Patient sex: M
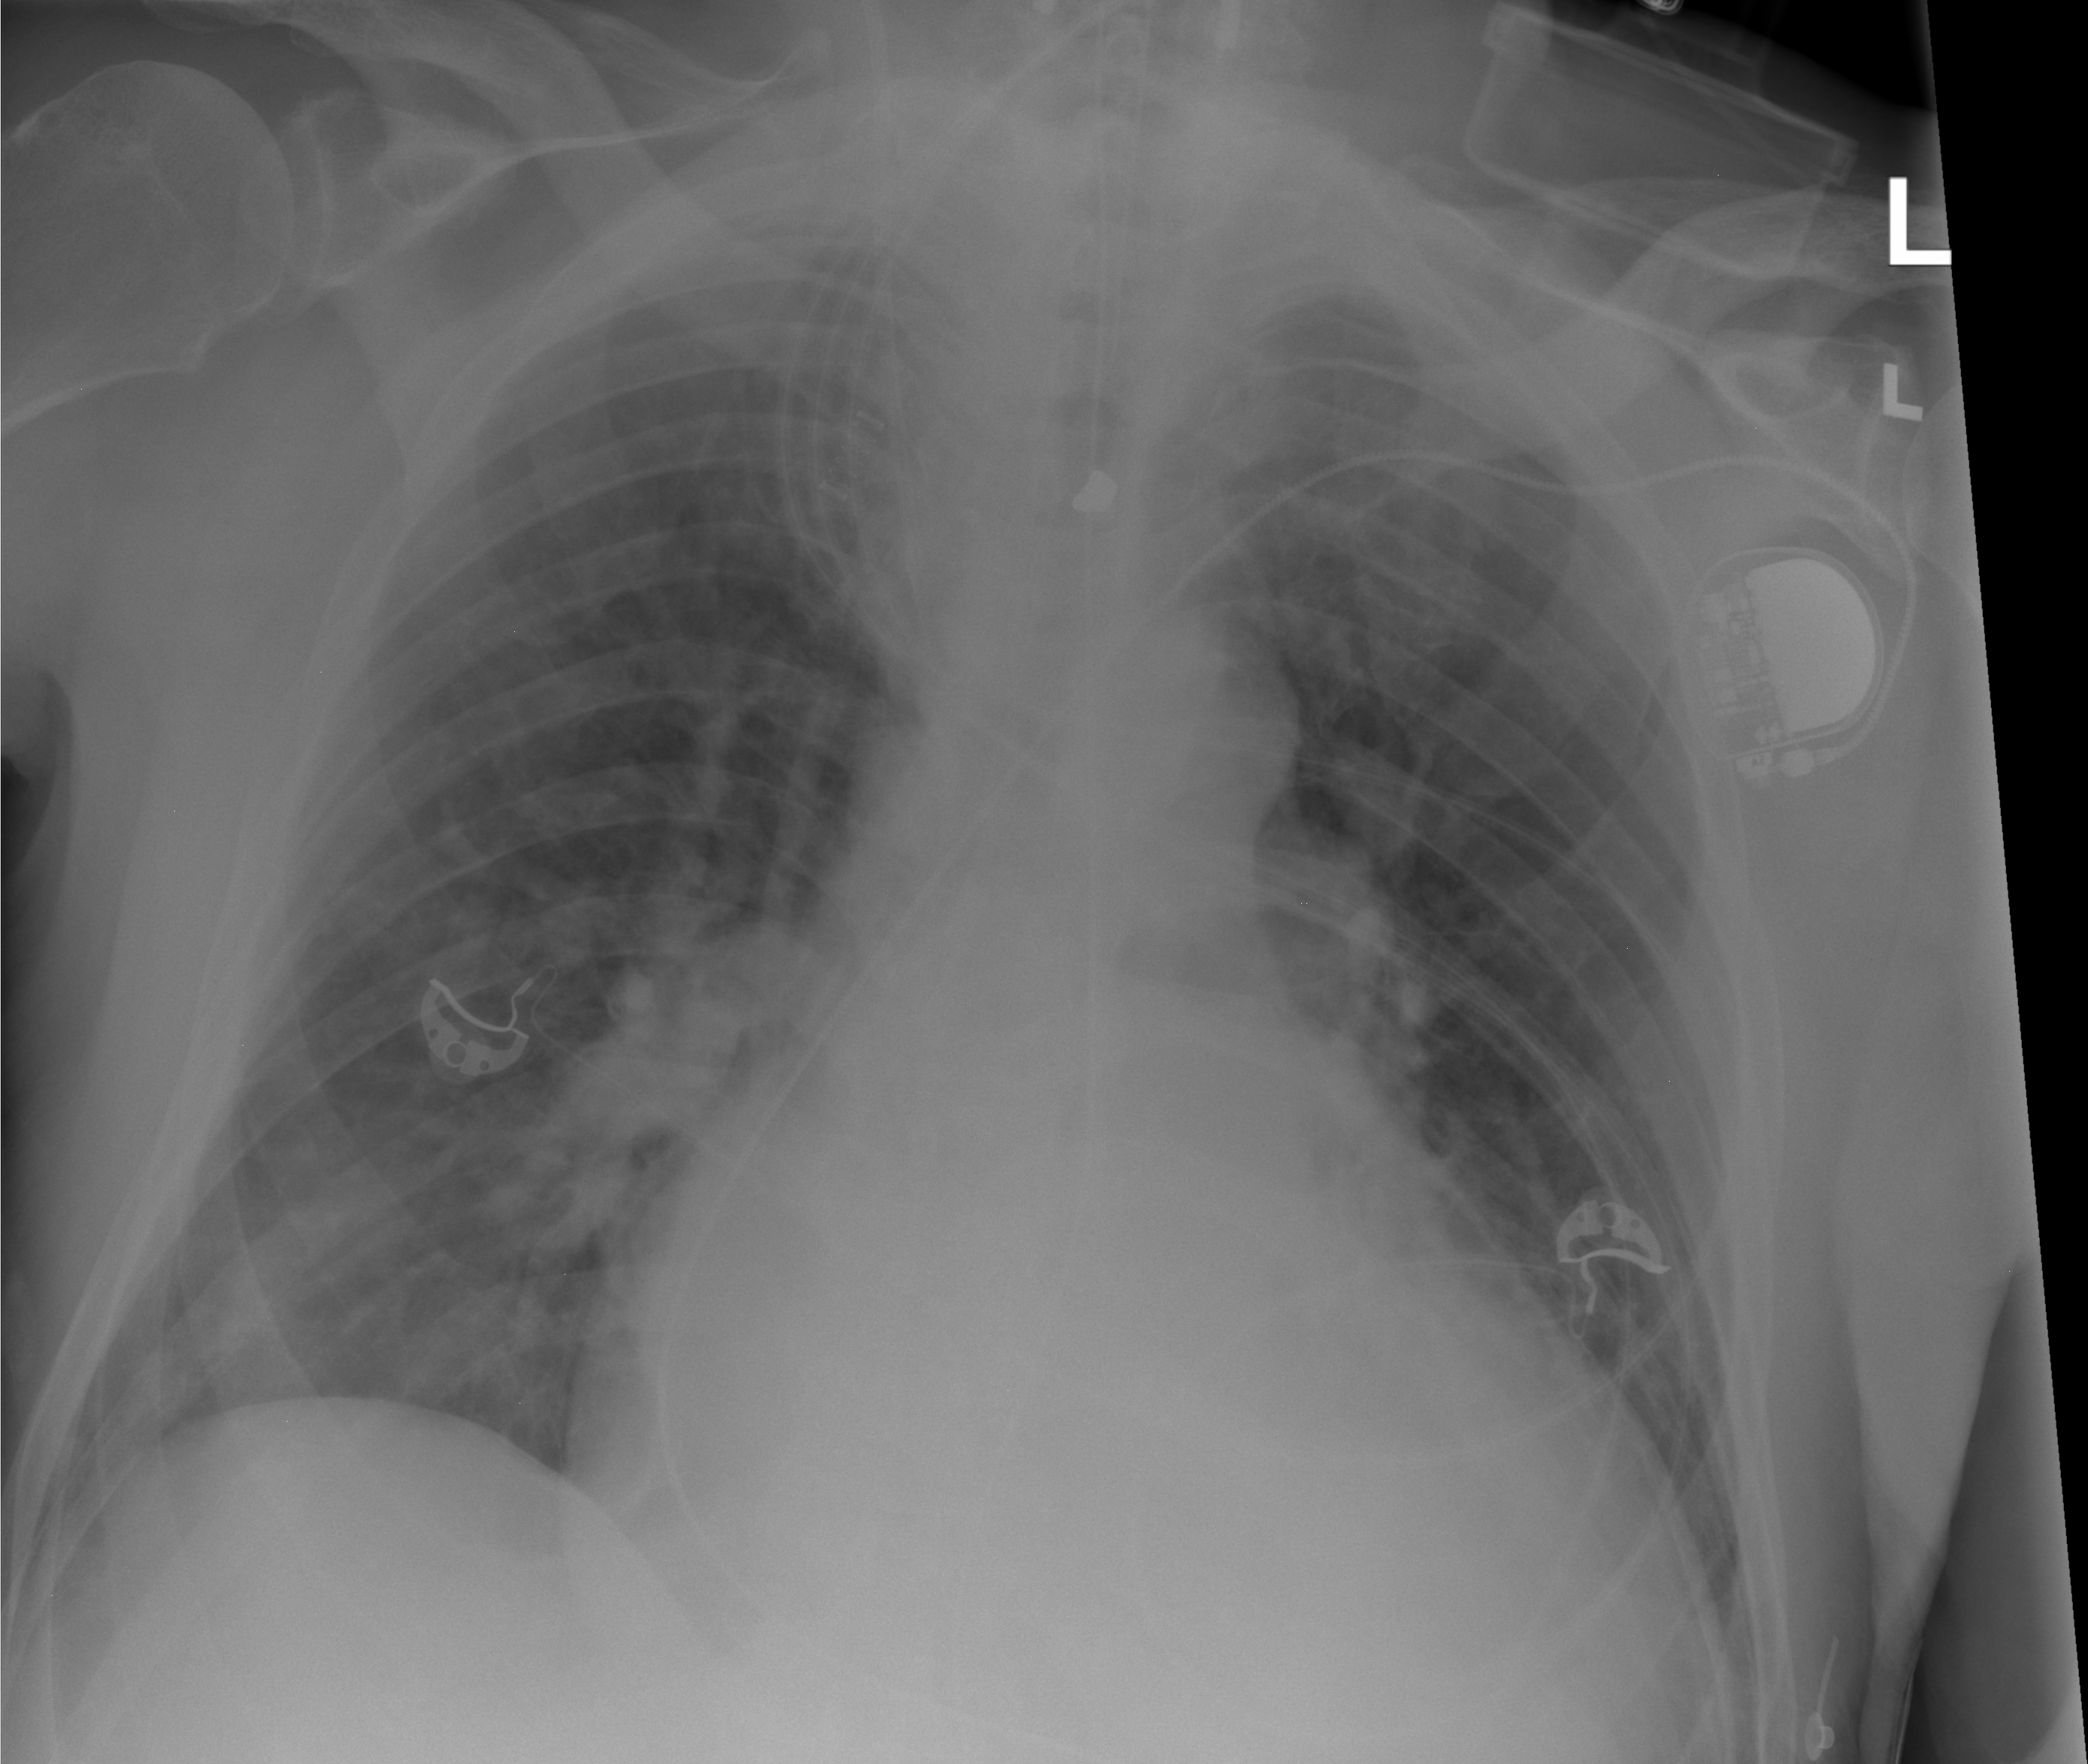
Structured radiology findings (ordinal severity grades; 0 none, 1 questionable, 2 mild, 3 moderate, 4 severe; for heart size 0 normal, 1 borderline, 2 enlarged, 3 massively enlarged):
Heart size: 3
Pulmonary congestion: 0
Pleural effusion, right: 0
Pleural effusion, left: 0
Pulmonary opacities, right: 1
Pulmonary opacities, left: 0
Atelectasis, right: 0
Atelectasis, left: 0